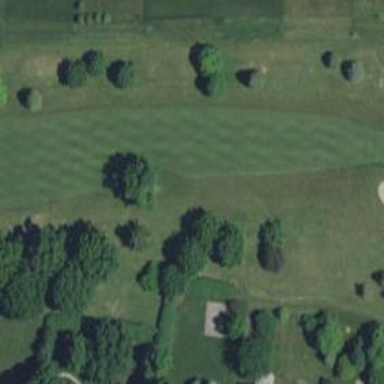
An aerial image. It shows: Footway that doubles as golf path.